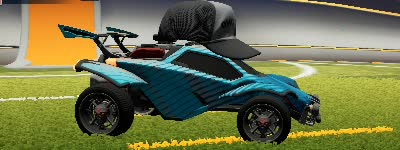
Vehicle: octane